Question: I am getting the following exception when I try to deserialize a JSON response from Twitter API. It sometime went through but sometime have an issue.
Below are the classes:
'''
public static List<Tweet> Newtwt = new List<Tweet>();
public class Url2
{
public string url { get; set; }
public string expanded_url { get; set; }
public string display_url { get; set; }
public List<int> indices { get; set; }
}
public class Url
{
public List<Url2> urls { get; set; }
}
public class Description
{
public List<object> urls { get; set; }
}
public class Entities
{
public Url url { get; set; }
public Description description { get; set; }
}
public class User
{
public int id { get; set; }
public string id_str { get; set; }
public string name { get; set; }
public string screen_name { get; set; }
public string location { get; set; }
public string description { get; set; }
public string url { get; set; }
public Entities entities { get; set; }
public bool @protected { get; set; }
public int followers_count { get; set; }
public int friends_count { get; set; }
public int listed_count { get; set; }
public string created_at { get; set; }
public int favourites_count { get; set; }
public int utc_offset { get; set; }
public string time_zone { get; set; }
public bool geo_enabled { get; set; }
public bool verified { get; set; }
public int statuses_count { get; set; }
public string lang { get; set; }
public bool contributors_enabled { get; set; }
public bool is_translator { get; set; }
public string profile_background_color { get; set; }
public string profile_background_image_url { get; set; }
public string profile_background_image_url_https { get; set; }
public bool profile_background_tile { get; set; }
public string profile_image_url { get; set; }
public string profile_image_url_https { get; set; }
public string profile_link_color { get; set; }
public string profile_sidebar_border_color { get; set; }
public string profile_sidebar_fill_color { get; set; }
public string profile_text_color { get; set; }
public bool profile_use_background_image { get; set; }
public bool default_profile { get; set; }
public bool default_profile_image { get; set; }
public object following { get; set; }
public bool follow_request_sent { get; set; }
public object notifications { get; set; }
}
public class Entities2
{
public List<object> hashtags { get; set; }
public List<object> symbols { get; set; }
public List<object> urls { get; set; }
public List<object> user_mentions { get; set; }
}
public class RootObject
{
public string created_at { get; set; }
public object id { get; set; }
public string id_str { get; set; }
public string text { get; set; }
public string source { get; set; }
public bool truncated { get; set; }
public object in_reply_to_status_id { get; set; }
public object in_reply_to_status_id_str { get; set; }
public object in_reply_to_user_id { get; set; }
public object in_reply_to_user_id_str { get; set; }
public object in_reply_to_screen_name { get; set; }
public User user { get; set; }
public object geo { get; set; }
public object coordinates { get; set; }
public object place { get; set; }
public object contributors { get; set; }
public int retweet_count { get; set; }
public int favorite_count { get; set; }
public Entities2 entities { get; set; }
public bool favorited { get; set; }
public bool retweeted { get; set; }
public string lang { get; set; }
public bool? possibly_sensitive { get; set; }
}
public class Tweet
{
public string UserName { get; set; }
[JsonProperty(PropertyName = "text")]
public string Message { get; set; }
[JsonProperty(PropertyName = "id")]
public object ID { get; set; }
[JsonProperty(PropertyName = "created_at")]
public DateTime TwitTime { get; set; }
}
'''
And I try to deserialize the response in the following way:
'''
string str = TwitterAPI(Request.QueryString["screen_name"].ToString(), "10");
var root = JsonConvert.DeserializeObject<List<RootObject>>(str);
'''
Where 'TwitterAPI()' will return the response from following Twitter API:
'''
https://api.twitter.com/1.1/statuses/user_timeline.json
'''
Below is the detailed error:

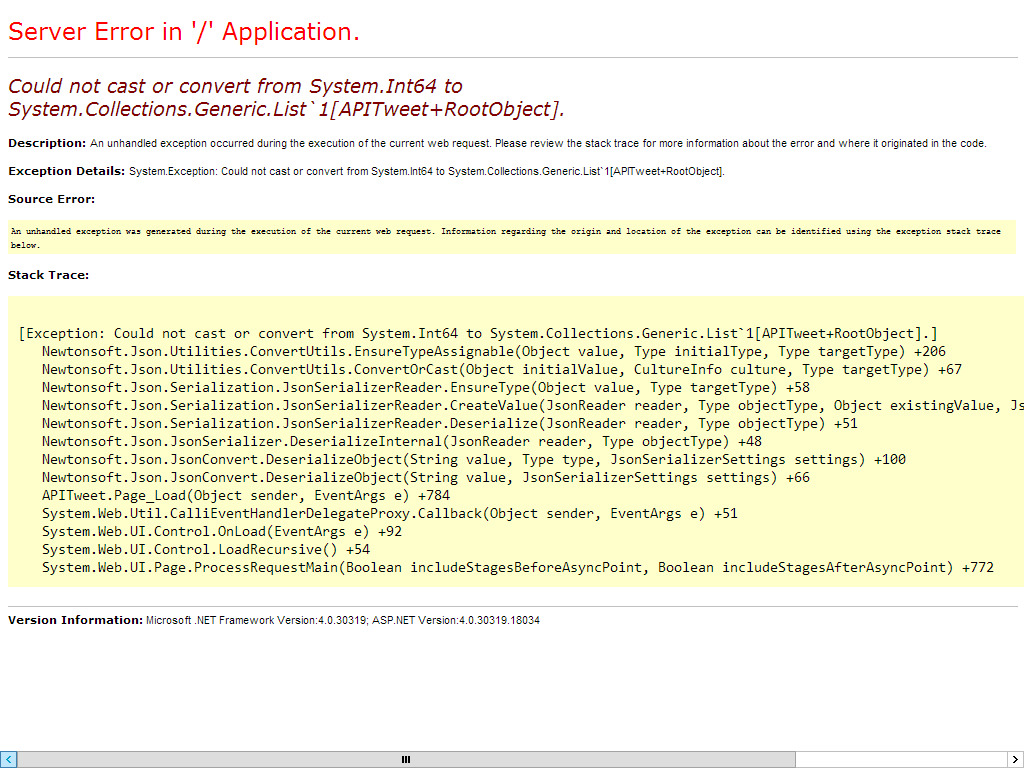
Answer: I just found an answer.
The issue was with the limitations of Twitter API as the documentation says:
> "When an application exceeds the rate limit for a given API endpoint, the Twitter API will now return an HTTP 429 error"
and I was exceeding the limit so it was giving an exception <URL>.
If you hit the rate limit on a given endpoint, this is the body of the HTTP 429 message that you will see:
'''
{
"errors": [
{
"code": 88,
"message": "Rate limit exceeded"
}
]
}
'''
So it was returning only an error message in JSON format and it was passing it to Deserialize function which in turn giving that error.
Thanks all for your suggestions.